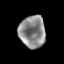
Tissue: prostate
Cell type: T cells
Senescence score: 0.328
Nuclear area (px): 825
Mean DAPI intensity: 139.578